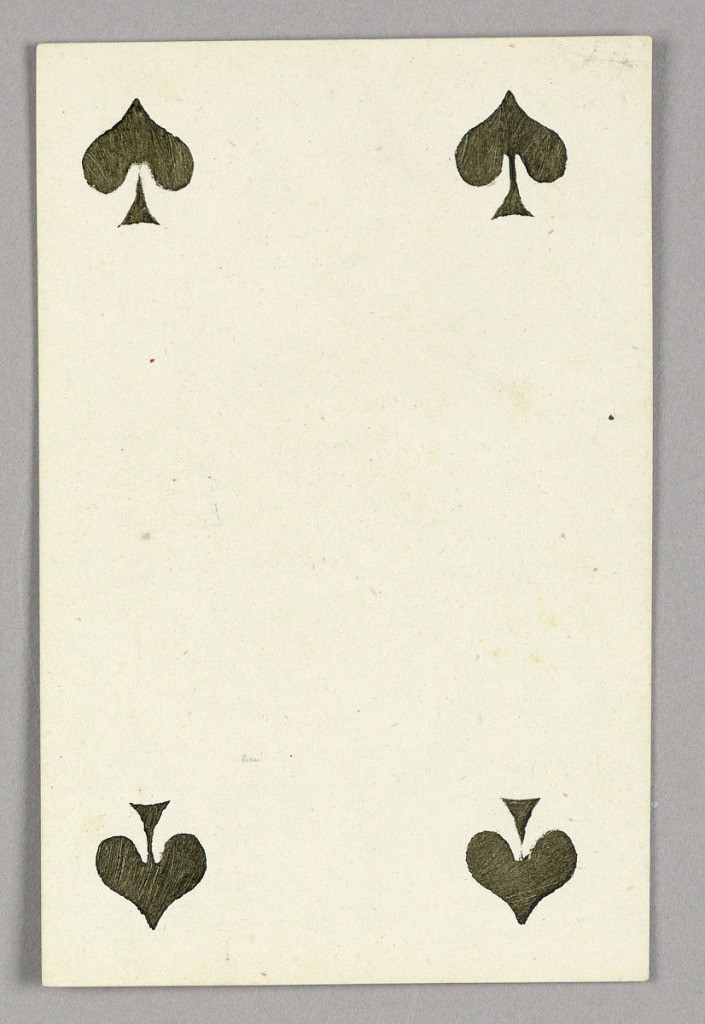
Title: Four of Spades from Set of "Jeu Imperial–Second Empire–Napoleon III" Playing Cards
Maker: B.P. Grimaud, Paris, France
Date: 1858
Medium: Lithograph on glazed paper
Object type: Playing Card
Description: Four of Spades from Set of "Jeu Imperial-Second Empire-Napoleon III" Playing Cards.